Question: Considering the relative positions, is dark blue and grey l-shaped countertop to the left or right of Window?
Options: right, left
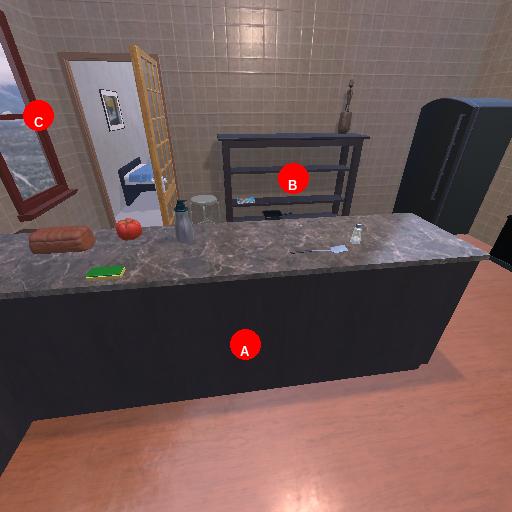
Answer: right